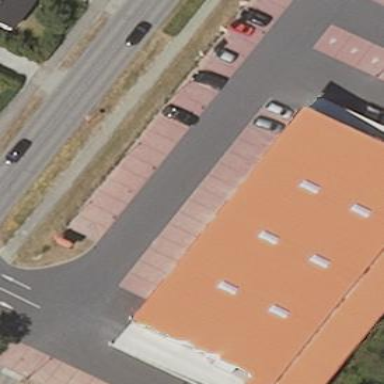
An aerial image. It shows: Parking area surfaced with paving stones.